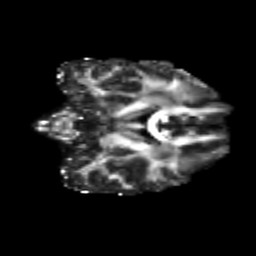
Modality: FA
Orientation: coronal
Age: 25
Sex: female
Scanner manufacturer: siemens
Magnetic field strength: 3 T
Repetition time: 3.5 s
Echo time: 0.125 s